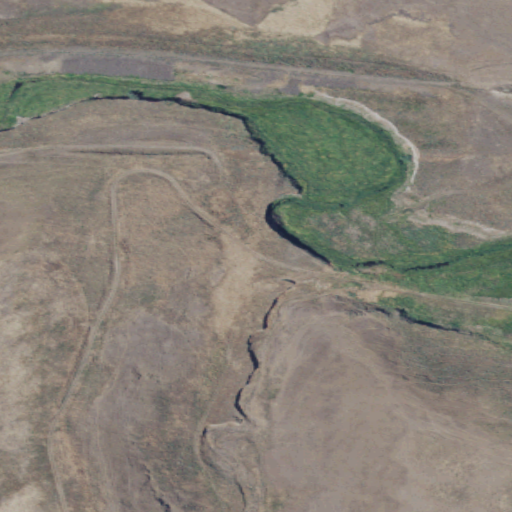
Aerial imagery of valley in Washington named McCard Gulch containing grassland, shrub, herbaceous wetlands, cultivated crops, and low intensity development